Aerial crown-view tile of a tropical tree (Barro Colorado Island, Panama), acquired 20250818:
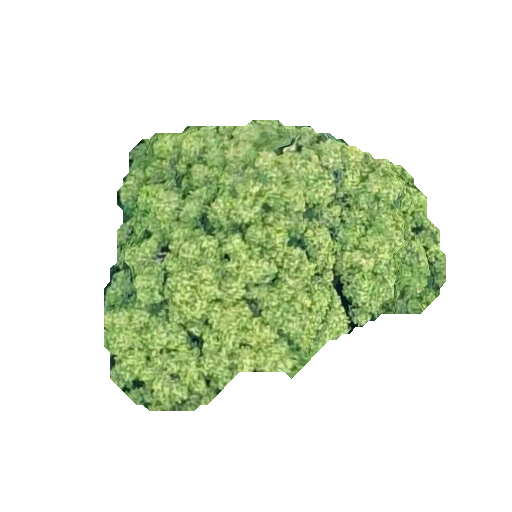
Species: Guatteria lucens
GBIF accepted scientific name: Guatteria lucens
Crown area: 102.112 m²